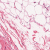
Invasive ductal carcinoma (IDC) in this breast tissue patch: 0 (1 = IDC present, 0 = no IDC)